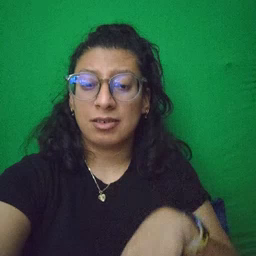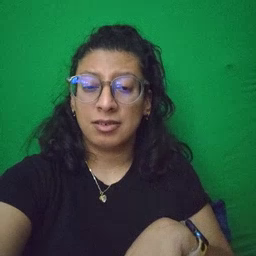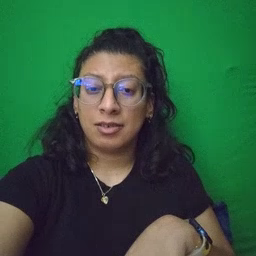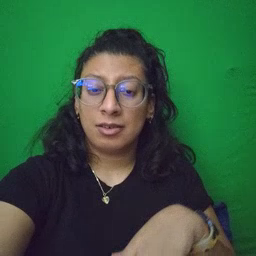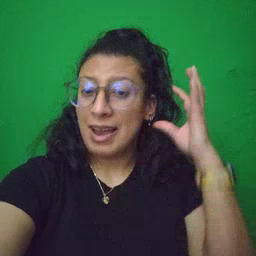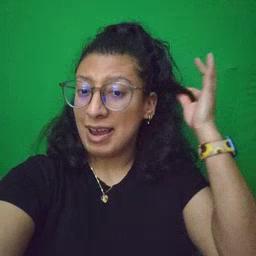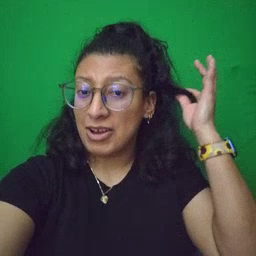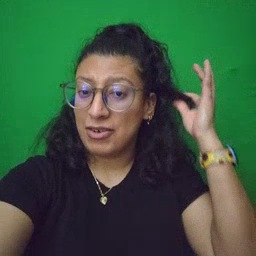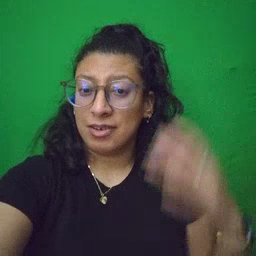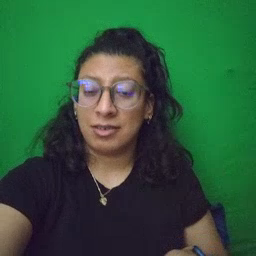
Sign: hair